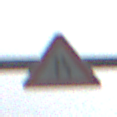
Verkehrszeichen: EinseitigVerengteFahrbahnRechts
Umgebung: Roofed, Beach
Tageszeit: Midday
Wetter: Overcast
Licht: Natural
Jahreszeit: NotSpecified
Kontrast: LowContrast